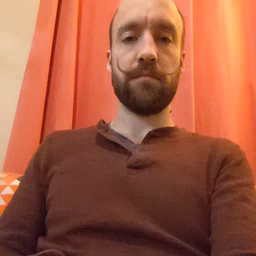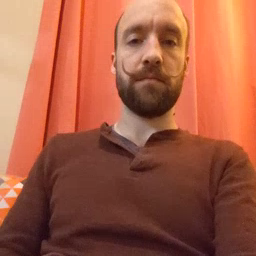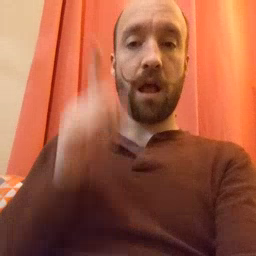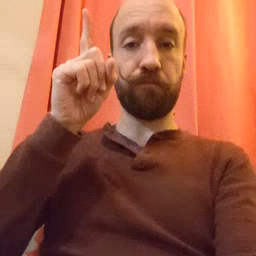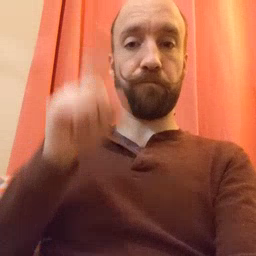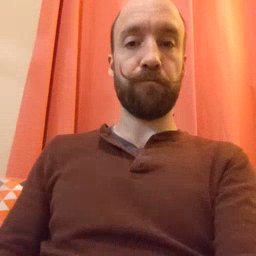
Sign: up